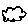
Label: cloud